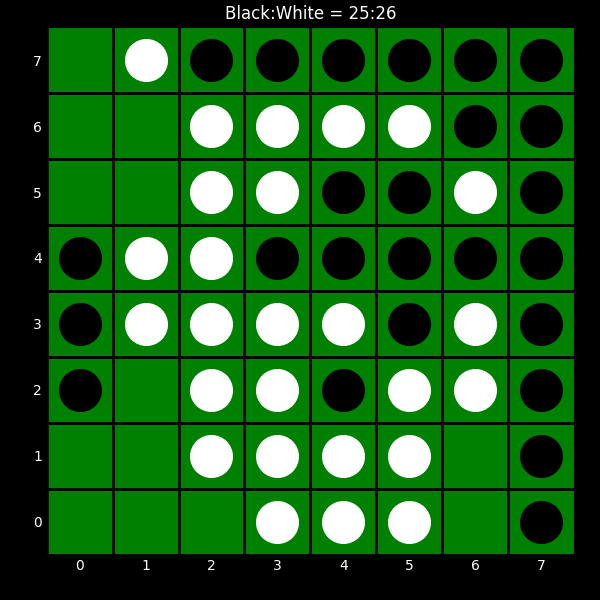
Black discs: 25
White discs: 26